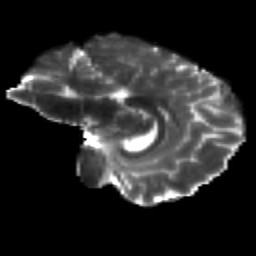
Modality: T2w
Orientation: sagittal
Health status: healthy
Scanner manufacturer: siemens
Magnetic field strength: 3 T
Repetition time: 12 s
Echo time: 0.092 s